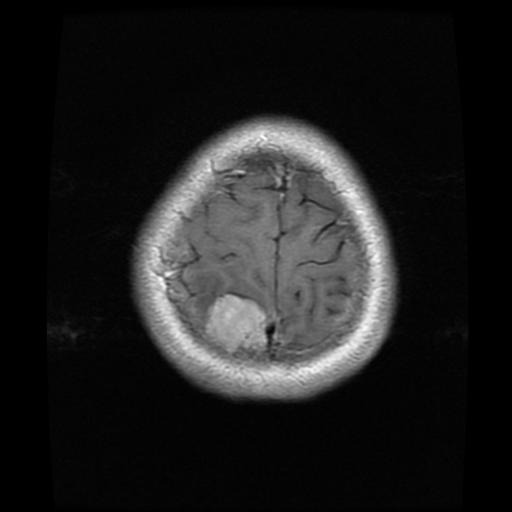
Label: meningioma